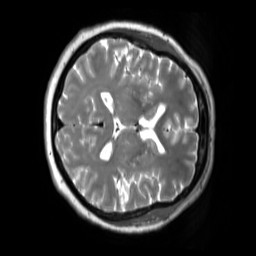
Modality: T2w
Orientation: axial
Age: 59
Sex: female
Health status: ill
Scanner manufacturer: siemens
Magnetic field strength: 3 T
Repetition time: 2.8 s
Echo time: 0.326 s